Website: home-depot
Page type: customer-info-address
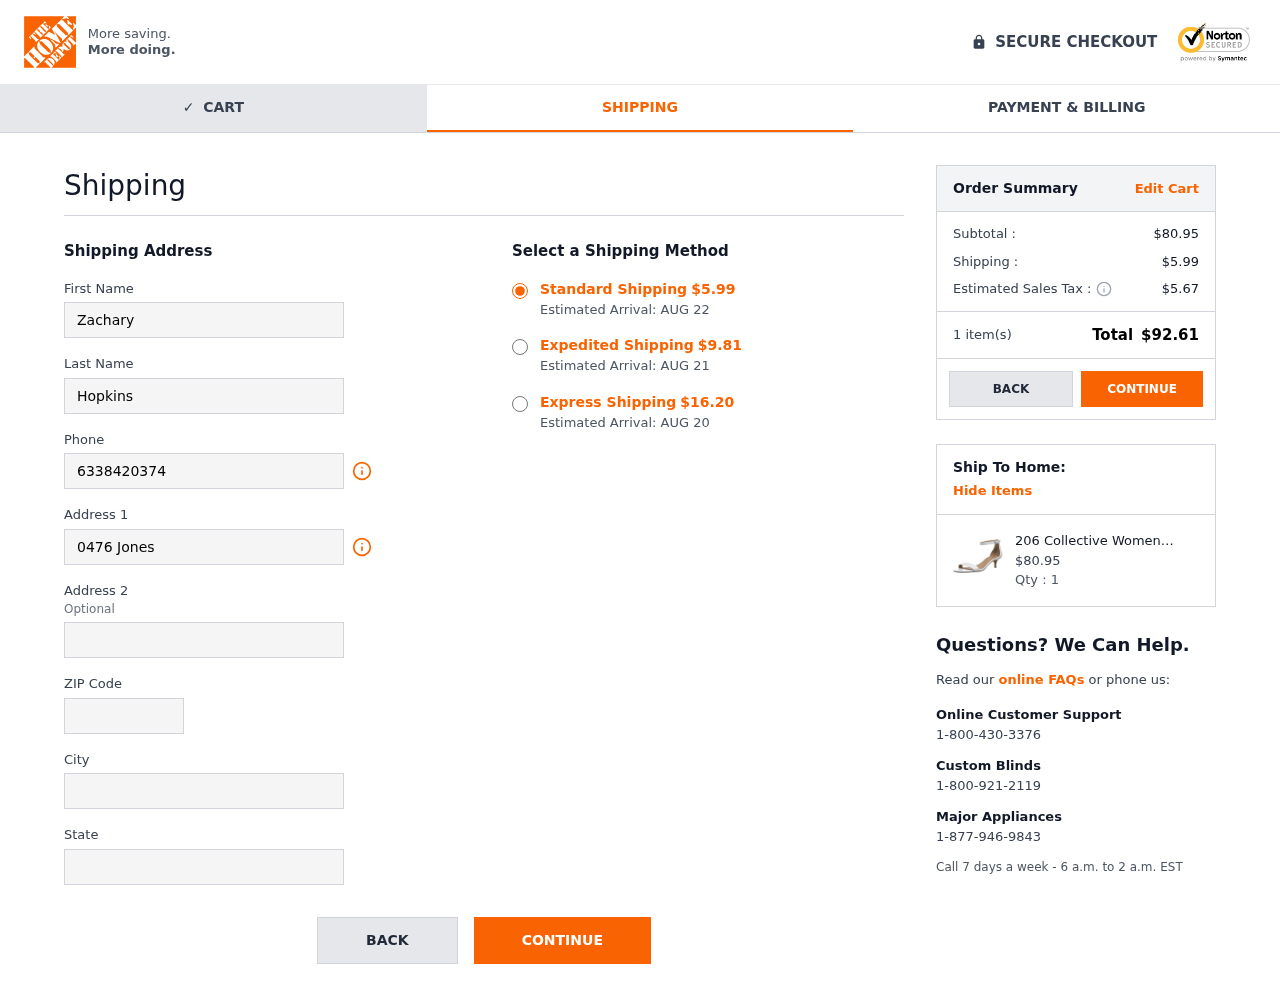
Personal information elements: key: PII_CITY
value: Lake Nicole
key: PII_FIRSTNAME
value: Zachary
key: PII_LASTNAME
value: Hopkins
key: PII_PHONE
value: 6338420374
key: PII_POSTCODE
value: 42902
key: PII_STATE
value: Utah
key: PII_STREET
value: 0476 Jones Harbors Suite 437
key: PII_STREET2
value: Suite 172
Product elements: key: PRODUCT1_NAME
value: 206 Collective Women's Eve Stiletto Heel Dress Sandal-Low Heeled
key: PRODUCT1_PRICE
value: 80.95
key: PRODUCT1_QUANTITY
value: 1
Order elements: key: ORDER_SHIPPING_COST
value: $5.99
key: ORDER_DELIVERY_DATE
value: Estimated Arrival: AUG 22
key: ORDER_SHIPPING_COST_EXPEDITED
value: $9.81
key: ORDER_DELIVERY_DATE_EXPEDITED
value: Estimated Arrival: AUG 21
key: ORDER_SHIPPING_COST_EXPRESS
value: $16.20
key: ORDER_DELIVERY_DATE_EXPRESS
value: Estimated Arrival: AUG 20
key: ORDER_SUBTOTAL
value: $80.95
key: ORDER_TAX
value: $5.67
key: ORDER_NUM_ITEMS
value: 1 item(s)
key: ORDER_TOTAL
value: $92.61